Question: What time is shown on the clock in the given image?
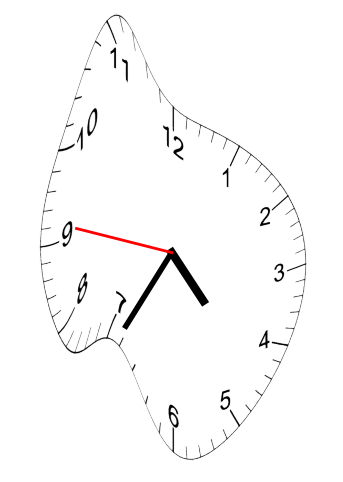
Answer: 04:34:46